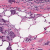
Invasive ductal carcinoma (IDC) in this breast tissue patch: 1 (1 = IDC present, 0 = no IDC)